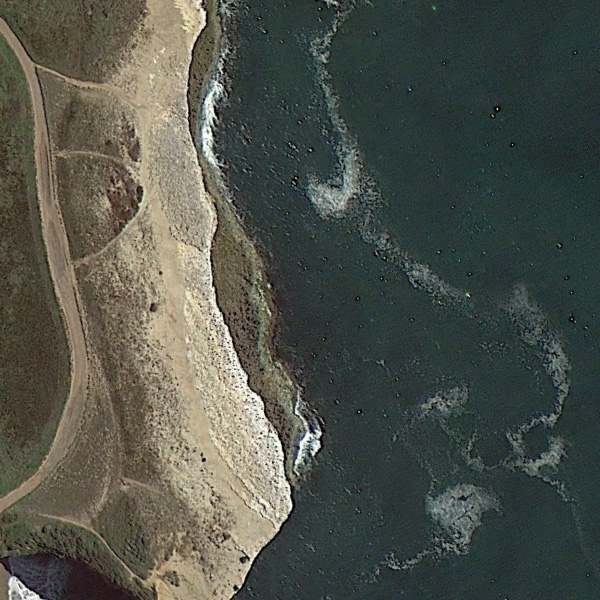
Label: Beach